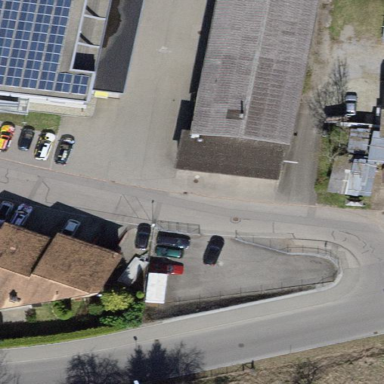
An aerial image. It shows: Building with flat roof.